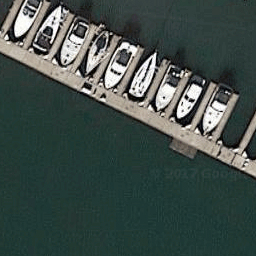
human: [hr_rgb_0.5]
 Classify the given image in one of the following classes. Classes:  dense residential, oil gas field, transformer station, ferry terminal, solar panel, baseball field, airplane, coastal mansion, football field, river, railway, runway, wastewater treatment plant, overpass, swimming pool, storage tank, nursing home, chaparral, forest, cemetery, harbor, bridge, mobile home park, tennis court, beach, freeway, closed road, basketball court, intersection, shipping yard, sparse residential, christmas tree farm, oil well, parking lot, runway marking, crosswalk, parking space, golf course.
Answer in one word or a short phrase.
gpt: harbor